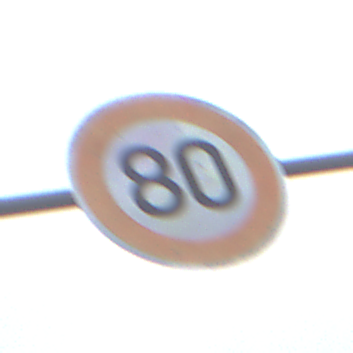
Verkehrszeichen: Geschwindigkeit80
Umgebung: Outdoor, RoadRail
Tageszeit: MorningAfternoon
Wetter: PartlyCloudy
Licht: Natural
Jahreszeit: NotSpecified
Kontrast: LowContrast